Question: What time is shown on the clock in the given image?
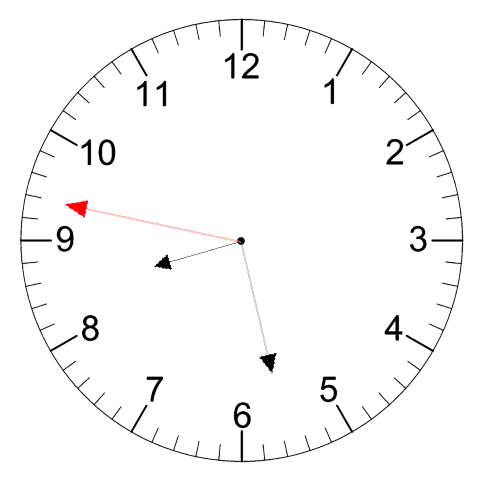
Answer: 08:27:47